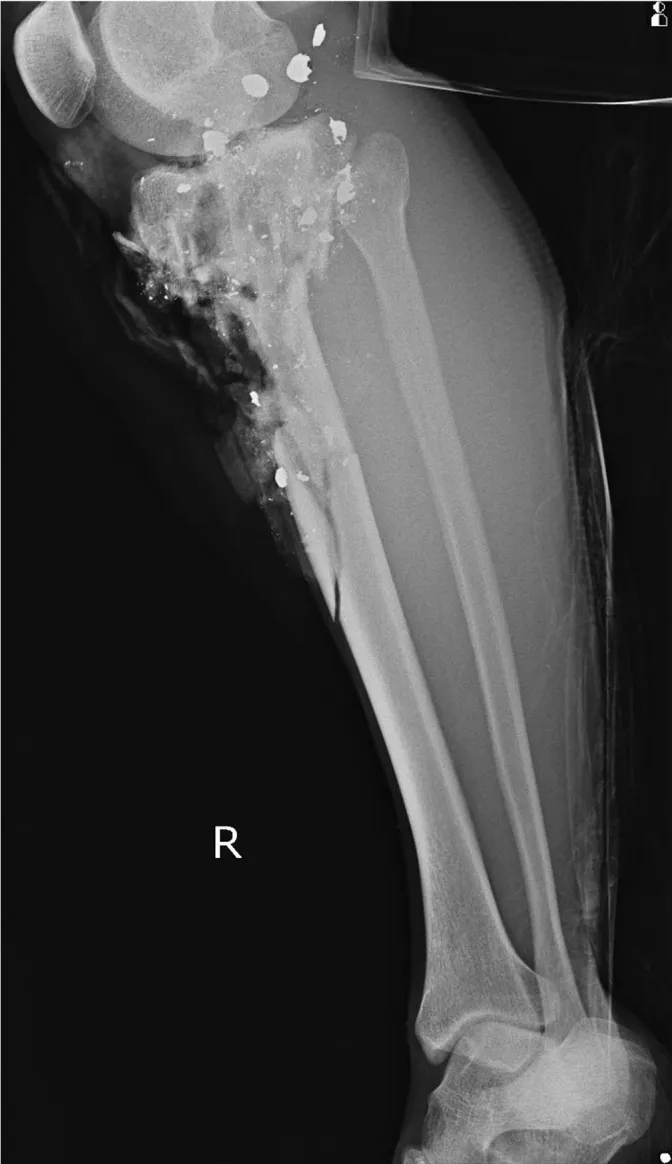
AP view.
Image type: radiology (x_ray)